Question: I have configured FOSRestBundle as following:
'''
#FOSRestBundle
fos_rest:
param_fetcher_listener: true
body_listener: true
format_listener:
rules:
- { path: ^/, priorities: [ json, html ], fallback_format: ~, prefer_extension: true }
media_type:
version_regex: '/(v|version)=(?P<version>[0-9\.]+)/'
body_converter:
enabled: true
validate: true
view:
mime_types:
json: ['application/json', 'application/json;version=1.0', 'application/json;version=1.1']
view_response_listener: 'force'
formats:
xml: false
json: true
templating_formats:
html: true
exception:
codes:
'Symfony\Component\Routing\Exception\ResourceNotFoundException': 404
'Doctrine\ORM\OptimisticLockException': HTTP_CONFLICT
messages:
'Symfony\Component\Routing\Exception\ResourceNotFoundException': true
allowed_methods_listener: true
access_denied_listener:
json: true
'''
And I have this at controller:
'''
namespace PDI\PDOneBundle\Controller\Rest;
use FOS\RestBundle\Controller\FOSRestController;
use Nelmio\ApiDocBundle\Annotation\ApiDoc;
use FOS\RestBundle\Controller\Annotations\QueryParam;
use FOS\RestBundle\Controller\Annotations\Get;
class RepresentativeRestController extends FOSRestController
{
/**
* Get all representatives.
*
* @return array
*
* @ApiDoc(
* resource = true,
* https = true,
* description = "Get all representatives.",
* statusCodes = {
* 200 = "Returned when successful",
* 400 = "Returned when errors"
* }
* )
* @Get("/api/v1/reps")
*/
public function getRepsAction()
{
$em = $this->getDoctrine()->getManager();
$entities = $em->getRepository('PDOneBundle:Representative')->findAll();
if(!$entities)
{
return $this->view(null, 400);
}
return $this->view($entities, 200);
}
}
'''
But when I try the following URL 'app_dev.php/api/v1/reps' I got this error:
> Unable to find template "". 500 Internal Server Error -
InvalidArgumentException 3 linked Exceptions: Twig_Error_Loader "
InvalidArgumentException " InvalidArgumentException "
I expect that API return a well formed JSON as the following example:
'''
{
"id":"30000001",
"veeva_rep_id":"0055648764067SwzAAE",
"display_name":"John Know",
"avatar_url":"http://freelanceme.net/Images/default%20profile%20picture.png",
"rep_type":"VEEVA",
"username":"john@mail.com",
"first":"John",
"last":"Know",
"title":"Sales Representative",
"phone":"<PHONE>",
"email":"john@mail.com",
"territory_id":"200454001",
"inactive":"no",
"total_contacts":"6",
"total_shares":"0",
"totalViews":"0",
"lastLoginAt":"2015-05-05 15:45:57",
"lastVeevaSyncAt":"2015-05-05 15:45:57",
"createdAt":"2015-05-05 15:45:57",
"updatedAt":"2015-05-05 15:45:57"
}
'''
Is not FOSRestBundle configured for return JSON? Why still asking for Twig template? How can I fix this?
As @Jeet suggest me I have tried using Postman (is the same as the extension he told me) and after set the header 'Content-Type' to 'application/json' the error turns into this
> Malformed JSON
so, the FOSRestBundle is not setting up headers as should be and controller is not returning a valid JSON, how do I fix those ones?
As suggested by I run this test:
'''
/**
* Get all representatives.
*
* @return array
*
* @ApiDoc(
* resource = true,
* https = true,
* description = "Get all representatives.",
* statusCodes = {
* 200 = "Returned when successful",
* 400 = "Returned when errors"
* }
* )
* @Get("/api/v1/reps")
* @View()
*/
public function getRepsAction()
{
$em = $this->getDoctrine()->getManager();
$entities = $em->getRepository('PDOneBundle:Representative')->findAll();
$temp = array("1", "2", "3");
$view = $this->view($temp, Codes::HTTP_OK);
return $this->handleView($view);
}
'''
And still the same issue:
> Unable to find template "". 500 Internal Server Error -
InvalidArgumentException 3 linked Exceptions: Twig_Error_Loader "
InvalidArgumentException " InvalidArgumentException "
What else can be wrong here? Did I'm missing something at configuration?
I forgot to add 'app/config/routing.yml' and 'src/PDI/PDOneBundle/Resources/config/routing.yml' at first so here them goes, perhaps this is the missing piece on the puzzle and give you a better idea of where the problem comes from:
'''
#app/config/routing.yml
#PDOne
pdone:
resource: "@PDOneBundle/Resources/config/routing.yml"
template:
resource: "@TemplateBundle/Resources/config/routing.yml"
#FOSUserBundle
fos_user:
resource: "@FOSUserBundle/Resources/config/routing/all.xml"
prefix: /
#NelmioApiDocBundle:
NelmioApiDocBundle:
resource: "@NelmioApiDocBundle/Resources/config/routing.yml"
prefix: /api/doc
#SonataAdmin
admin:
resource: '@SonataAdminBundle/Resources/config/routing/sonata_admin.xml'
prefix: /admin
_sonata_admin:
resource: .
type: sonata_admin
prefix: /admin
#src/PDI/PDOneBundle/Resources/config/routing.yml
pdone:
resource: "@PDOneBundle/Controller/"
type: annotation
prefix: /
'''
Definitely something is wrong with request from client side, if I use a tool like 'Postman' and set proper headers I got the entities as I want, see pic below:

I can't find where the problem is so I desperately need someone's help here because I was already out of ideas
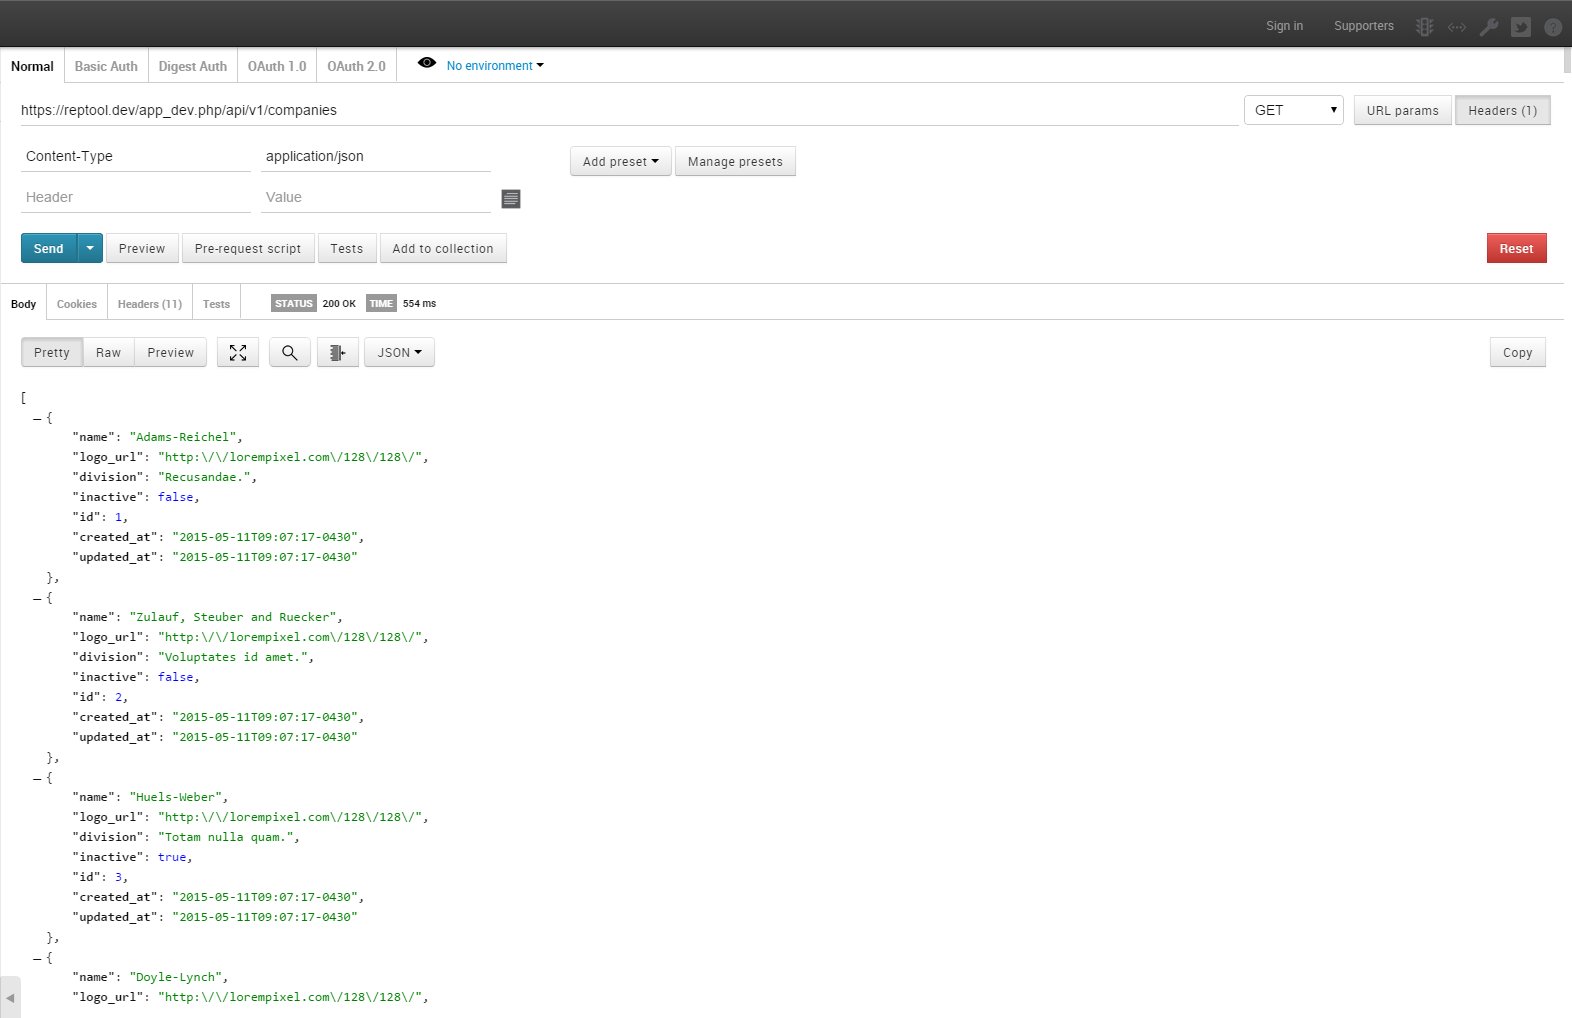
Answer: As guys suggested: only Accept header or extension could give you a JSON. Seems like you've got this sorted with Accept header.
In order to use extension you must tell how do you want to set format things in Symfony.
This code should give you an output you want:
'''
namespace RestTestBundle\Controller;
use FOS\RestBundle\Controller\Annotations\View;
use FOS\RestBundle\Controller\Annotations\Get;
class YourController
{
/**
* @Get("/api/v1/reps.{_format}", defaults={"_format"="json"})
* @View()
*/
public function indexAction()
{
return array(
'status' => 'ok',
'companies' => array(
array('id' => 5),
array('id' => 7),
),
);
}
}
'''
Edit1: if you do not want to use a 'View' class, but pure arrays: do not forget to disallow View handling of SensioExtraBundle
'''
sensio_framework_extra:
view: { annotations: false }
'''
Edit2: If you do not use HTML format and only want to have a json output you can use such fonfiguration:
'''
fos_rest:
# ....
format_listener:
rules:
- { path: ^/, priorities: [ json ], fallback_format: json, prefer_extension: true }
# ....
'''
Explanation why you do see an error "view not found":
your browser send an Accept header that tells FOSRestBundle to output a 'html' variant.
Background: This bundle works mostly with Accept headers, it's a good practice to have all possible output formats that are available: html (you can test your REST API with forms you provide, lists of objects, details of objects easily this way), json, xml. Sometimes even image mime types like image/jpeg, image/png as default or json/xml as a variant (you can use base64 image representation).
Explanation: If you open up a "network" tab of a browser and check out headers it sends you will notice something like: 'text/html,application/xhtml+xml,application/xml;q=0.9,*/*;q=0.8' which means "use in such order":
1. text/html
2. application/xhtml+xml
3. application/xml with priority of 0.9 which is forbidden according to your configuration
4. */* with priority 0.8 which meand any format
If you look close to this is you will see that according to your configuration is one of variants that your configuration has ('html') and is another one ('json'), but has a priority of 1, while has a priority of 0.8, so matches and FOSRestBundle tries to find a HTML representation and fails.
PS: If you post question multiple times - please make sure you watch for all responses in every thread.